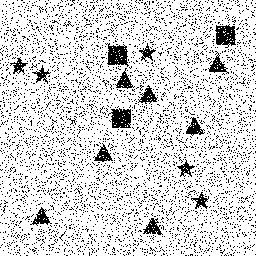
Squares: 3
Triangles: 7
Stars: 5
Total shapes: 15